Question: I have a relative Layout which includes two TextViews:
'''
<RelativeLayout xmlns:android="http://schemas.android.com/apk/res/android"
xmlns:tools="http://schemas.android.com/tools"
android:id="@+id/container"
android:layout_width="match_parent"
android:layout_height="match_parent"
android:orientation="vertical"
tools:context="com.example.pris.ViewActivity"
tools:ignore="MergeRootFrame">
<TextView
android:id="@+id/description"
android:layout_width="wrap_content"
android:layout_height="wrap_content"
android:text="@string/myDes" />
<TextView
android:id="@+id/tex"
android:layout_width="wrap_content"
android:layout_height="wrap_content"
android:layout_below="@id/description"
android:text="@string/myText" />
<AutoCompleteTextView
android:id="@+id/textfield"
android:layout_width="200dip"
android:layout_height="wrap_content"
android:layout_below="@+id/tex"
android:completionThreshold="1"
android:inputType="text" />
<Button
android:id="@+id/but"
android:layout_height="wrap_content"
android:layout_width="wrap_content"
android:text="@string/suchen"
android:layout_toRightOf="@+id/textfield"
android:layout_alignParentRight="true"
android:onClick="addToList" />
<Button
android:id="@+id/but2"
android:layout_weight="1.0"
android:layout_height="wrap_content"
android:layout_width="wrap_content"
android:text="Liste loschen"
android:layout_below="@+id/ex"
android:onClick="removeList" />
<ListView
android:id="@+id/ex"
android:layout_height="wrap_content"
android:layout_width="wrap_content"
android:layout_weight="1.0"
android:choiceMode="singleChoice"
android:layout_below="@+id/but">
</ListView>
</RelativeLayout>
'''
I only inserted "description" recently, the Text there is quite long - and now it overlaps with everything below it.
How can I change that?
I do not want to change the whole Layout if possible, and unfortunately it is not possible to shorten the text.
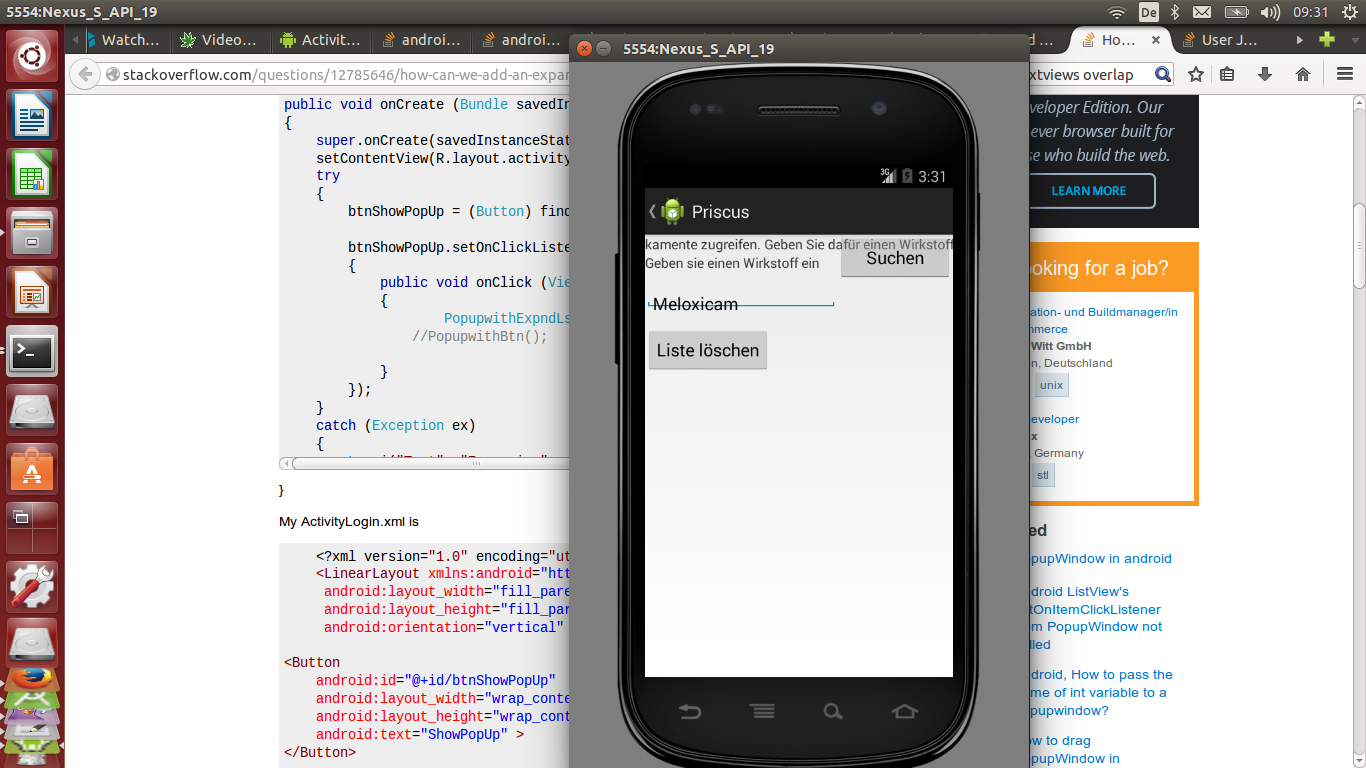
Answer: I solved it.
Very simply actually.
I took my original layout and added:
'''
android:scrollHorizontally="true"
'''
to the first textview. Found that on the API for TextVew.
That was all.